Aerial crown-view tile of a tropical tree (Barro Colorado Island, Panama), acquired 20240918:
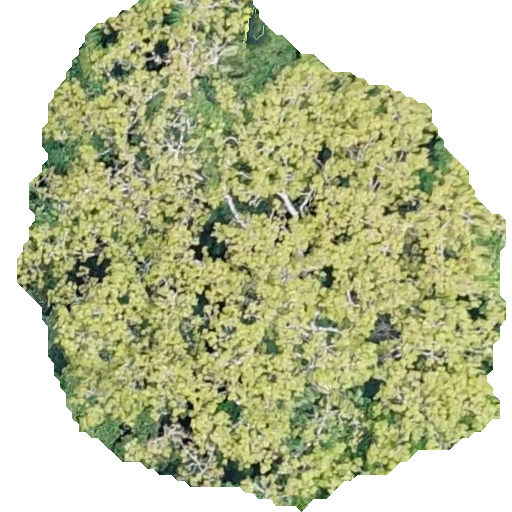
Species: Ceiba pentandra
GBIF accepted scientific name: Ceiba pentandra
Crown area: 289.367 m²